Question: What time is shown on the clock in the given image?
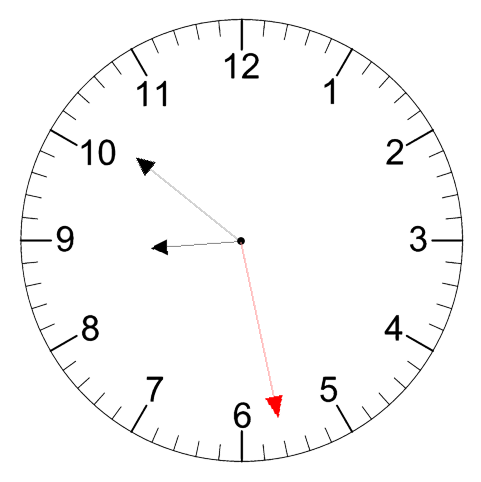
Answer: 08:51:28